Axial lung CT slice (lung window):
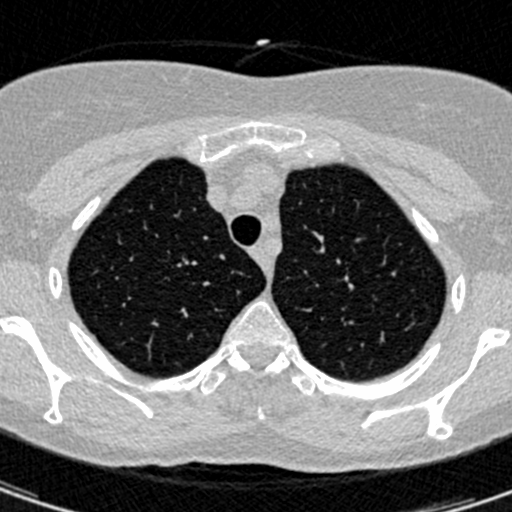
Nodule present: no